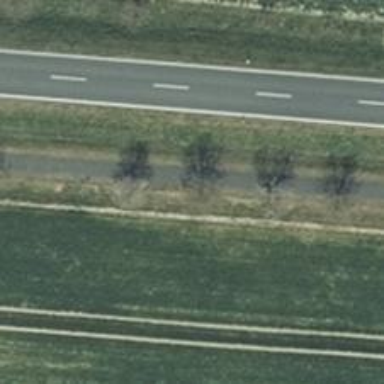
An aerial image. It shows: Deciduous broadleaved tree.